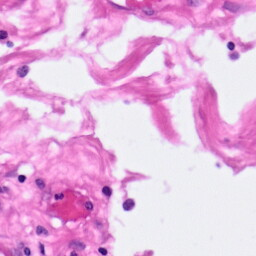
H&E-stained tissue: Pancreatic